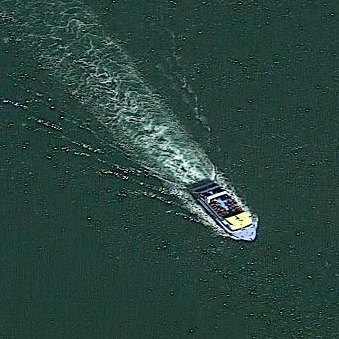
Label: Civil_yacht